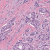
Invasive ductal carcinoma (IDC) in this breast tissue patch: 1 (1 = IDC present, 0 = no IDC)